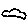
Label: car